Question: I am trying to do the following:

I want to create an array and use methods executed by a thread. all in one class "embedded class"
A method to randomly find largest number which is 0 and then call it max. A method to find 0 and increment it max + 1.
After that calculate the sum of all array. Check the picture it is more clear.
That's what I've done so far but not working as intended
'''
package javaapplication7;
import java.util.*;
import java.util.concurrent.*;
public class JavaApplication7 {
private static Array array = new Array();
public static void main(String[] args) {
ExecutorService executor = Executors.newCachedThreadPool();
Scanner input = new Scanner(System.in);
System.out.println("Enter number");
int num = input.nextInt();
int array[] = new int[num];
for (int i = 0; i < array.length; i++) {
array[i] = 0;
}
for (int i = 0; i < array.length; i++) {
System.out.println("array["+i+"]: "+array[i]);
}
for (int i = 0; i < num; i++) {
executor.execute(new MyThread());
}
executor.shutdown();
while(!executor.isTerminated()){
}
System.out.println("What is balance? ");
}
private static class MyThread implements Runnable{
@Override
public void run(){
array.insert();
}
}
private static class Array{
private int [] array;
private int maximum;
public void setArrayNumbers(){
for (int i = 0; i < array.length; i++) {
array[i] = 0;
}
}
public int getMax(){
return maximum;
}
public synchronized void insert(){
try{
for (int i = 0; i < array.length; i++) {
if(array[i] == 0){
array[i] = array[i] + 1;
}else if(array[i] == 1){
array[i] = array[i] + 1;
}else if(array[i] == 2){
array [i] = array[i] + 1;
}
}
Thread.sleep(100);
}
catch(Exception ex) {
System.out.println(ex);
}
}
}
}
'''
Help me correcting my mistakes so i can understand multithreading better
Thank you!
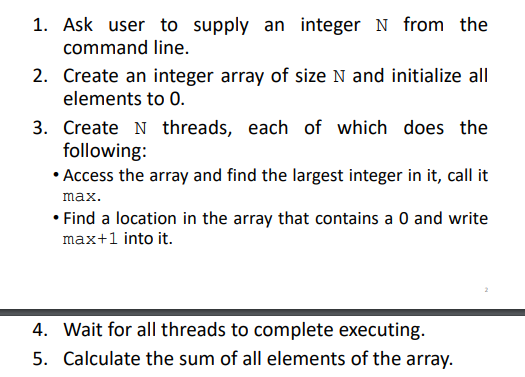
Answer: First of all, stop to extend Thread. This is actually a very inconvenient way to handle multithreading in Java. There are much better things like the interfaces <URL>.
I just implemented this the way the exercise is written:
'''
import java.util.Arrays;
import java.util.Scanner;
import java.util.concurrent.ExecutorService;
import java.util.concurrent.Executors;
public class Fun implements Runnable {
int[] numbers;
public Fun(int[] numbers)
{
this.numbers = numbers;
}
public static void main(String[] args)
{
Scanner in = new Scanner(System.in);
System.out.print("Please enter the amount of threads: ");
final int qtyThreads = in.nextInt();
int[] numbers = new int[qtyThreads];
for(int i = 0; i<numbers.length; i++)
{
numbers[i] = 0;
}
ExecutorService exs = Executors.newFixedThreadPool(qtyThreads);
for(int i = 0; i<qtyThreads; i++)
{
exs.submit(new Fun(numbers));
}
// already awaits termination
exs.shutdown();
int sum = 0;
for(int number : numbers)
{
sum += number;
}
System.out.println("ArraySum: "+sum);
}
@Override
public void run() {
int max = -1;
for(int i = 0; i<numbers.length; i++)
{
if(numbers[i] > max)
{
max = numbers[i];
}
}
for(int i = 0; i<numbers.length; i++)
{
if(numbers[i] == 0)
{
numbers[i] = ++max;
break;
}
}
}
}
'''
And here the part about thread-safety:
To implement this in this case, you'd have to lock the array each time you do the writing, so no thread get's concurrent modifications.
So in the run method we'd have a 'this.lock.lock();' before the second loop and a 'this.lock.unlock();' after the second loop.
The lock has the Type <URL> and is passed to the constructor of Fun, so every Thread has the same lock instance.
The lock() method actually waits until the lock is available. If you do something wrong here and don't unlock the lock, you'll cause a deadlock situation.
Basically, when it comes to validate the sum, the value of the sum should always be 'sum(n) = sum(n-1)+n' - you can find this out by either doing some maths stuff, or as I was never particular good in maths, I just did the following:
'''
1: 1
2: 3 (+2)
3: 6 (+5)
4: 10 (+9)
5: 15 (+14)
'''
Which then lead to the conclusion that the sum is always the previous sum plus the user input. This however is not how you do a mathematical proof.
If you want to check if your multithreaded solution is working properly, you can always write a singlethreaded one and compare these values - this is a lot easier than doing it on paper, which you wouldn't do for high numbers anyway:
'''
public static int validateWithSingleThread(int n)
{
int[] numbers = new int[n];
for(int itt = 0; itt<n; itt++)
{
int max = -1;
for(int i = 0; i<numbers.length; i++)
{
if(numbers[i] > max)
{
max = numbers[i];
}
}
for(int i = 0; i<numbers.length; i++)
{
if(numbers[i] == 0)
{
numbers[i] = ++max;
}
}
}
int sum = 0;
for(int number : numbers)
{
sum += number;
}
return sum;
}
'''